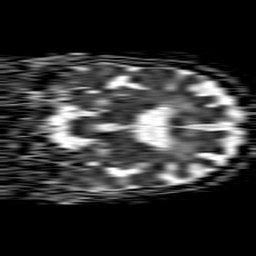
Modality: ADC
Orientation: coronal
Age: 58
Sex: female
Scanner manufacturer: philips
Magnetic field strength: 1.5 T
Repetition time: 4.6 s
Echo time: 0.08631 s